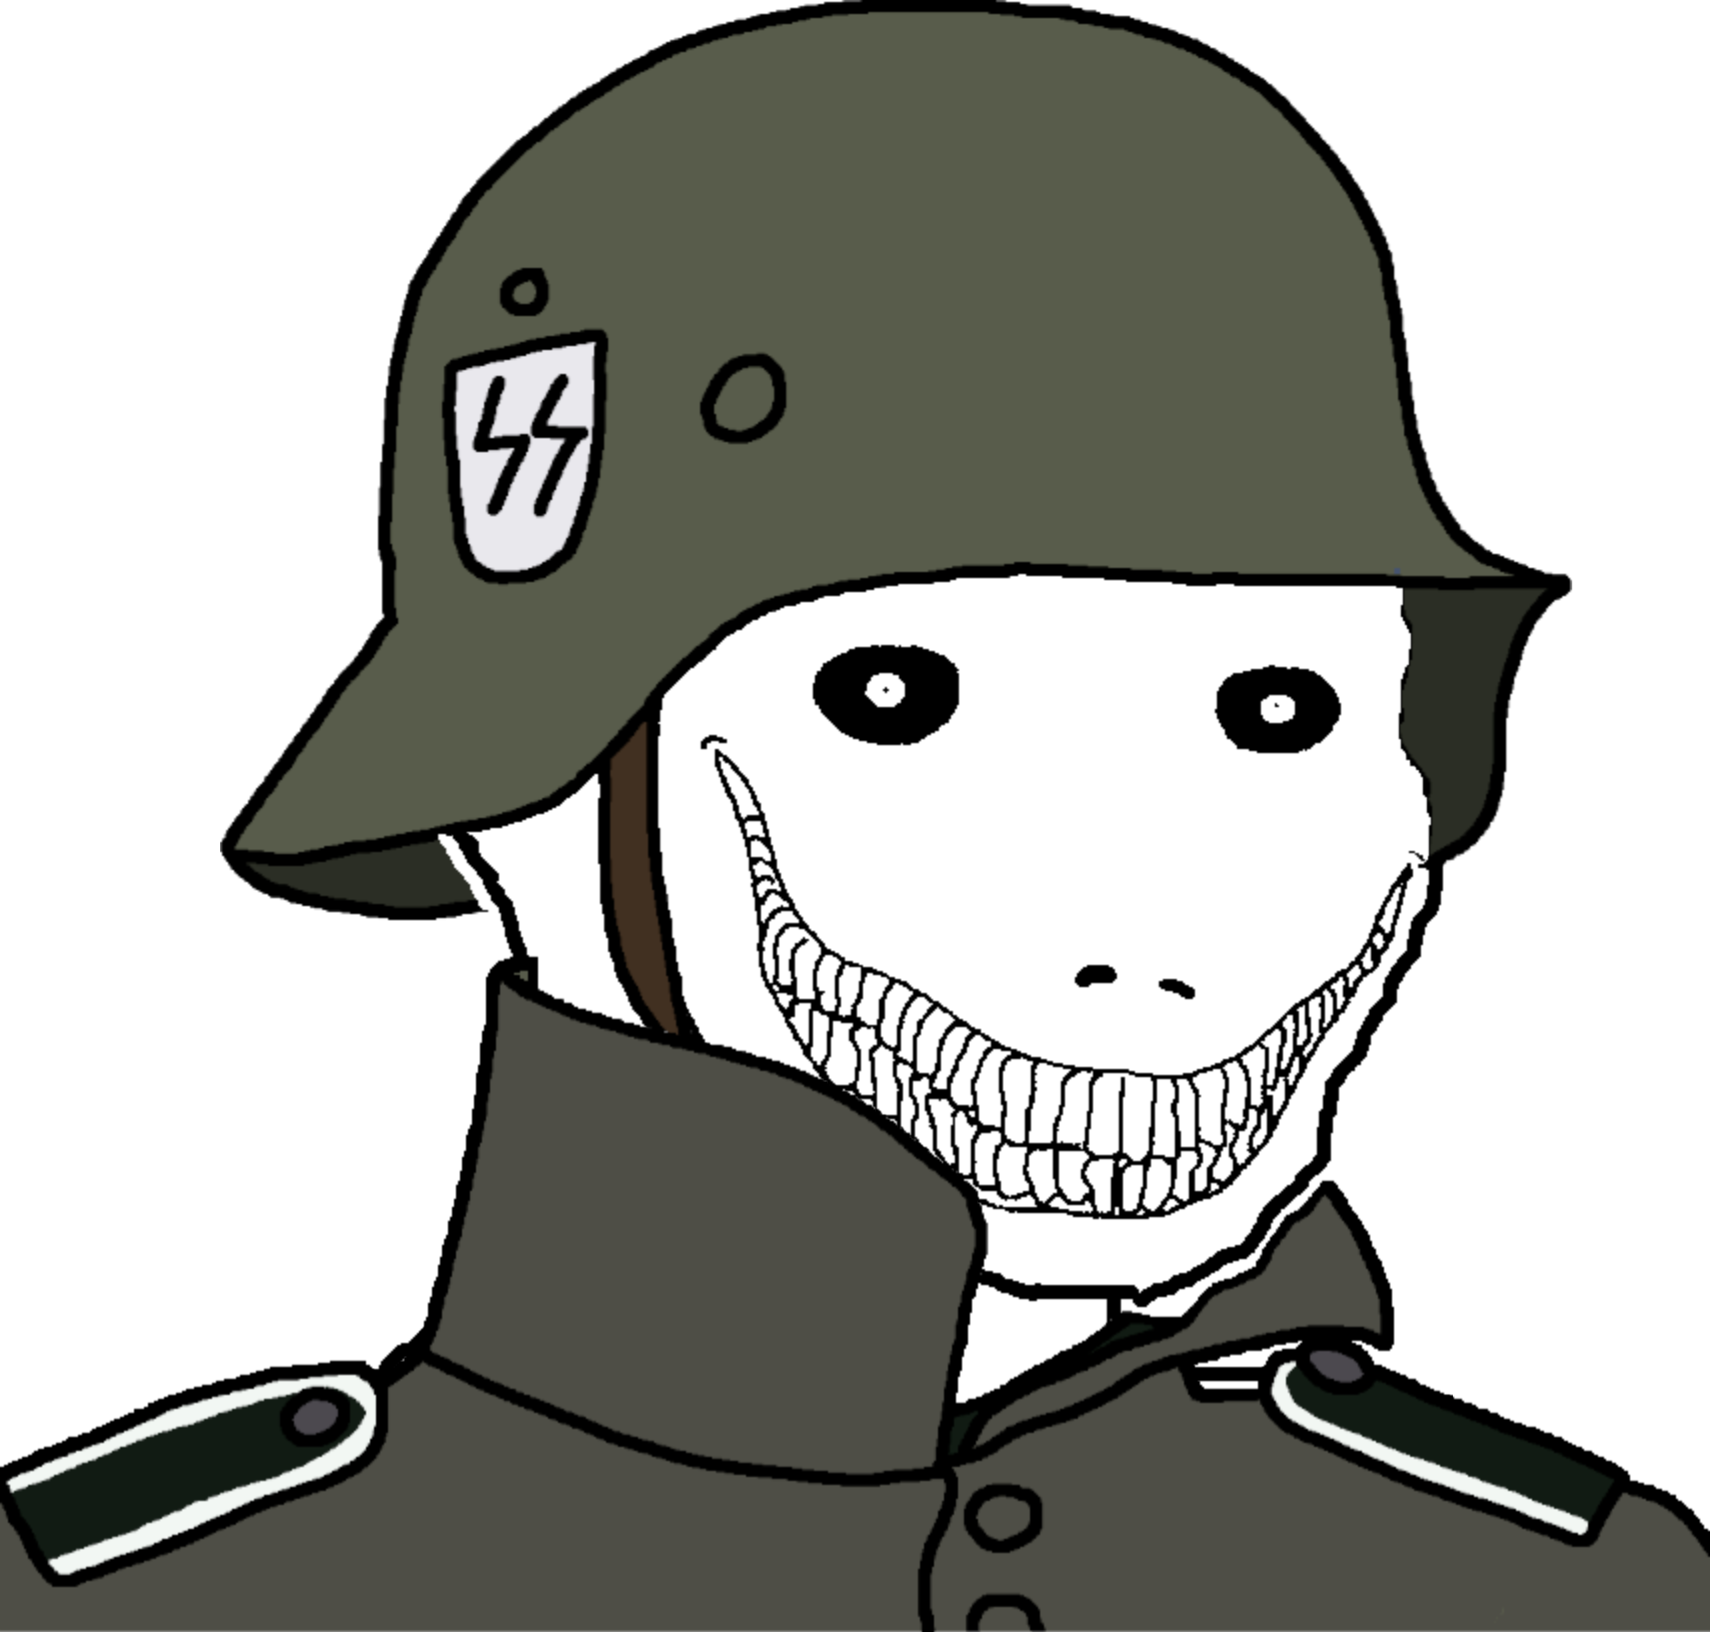
Label: 5_Oomer